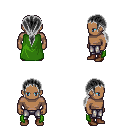
a pixel art fantasy rpg character, male body template, human, dark skin, green cape, metal pants, gray ponytail hairstyle, brown shoes, four views (front, back, left, right), 2x2 character sprite sheet, small pixel art, hard edges, no anti-aliasing